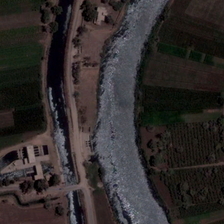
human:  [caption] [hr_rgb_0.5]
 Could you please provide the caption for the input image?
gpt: many green trees and meadows are in two sides of two rivers .

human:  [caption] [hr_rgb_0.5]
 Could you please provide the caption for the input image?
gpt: many green trees and meadows are in two sides of two rivers .

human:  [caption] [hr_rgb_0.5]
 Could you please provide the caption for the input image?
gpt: on either side of the river are different regions .

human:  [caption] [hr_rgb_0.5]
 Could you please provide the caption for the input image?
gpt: a crooked river flows through a large area .

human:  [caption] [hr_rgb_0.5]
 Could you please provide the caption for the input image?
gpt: a crooked river flows through a large area .